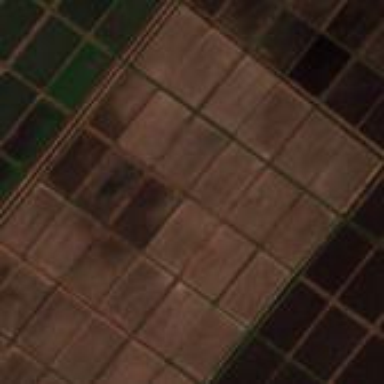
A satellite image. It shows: Farmland with rice crops.